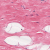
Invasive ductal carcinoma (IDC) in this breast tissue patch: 0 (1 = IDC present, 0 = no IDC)